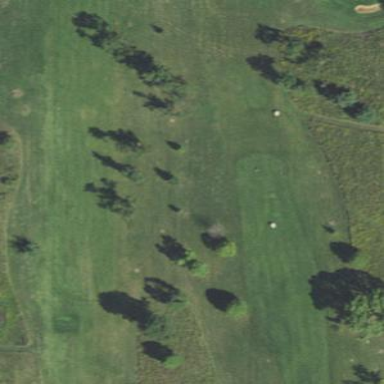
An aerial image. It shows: Area of rough grass used for golf.